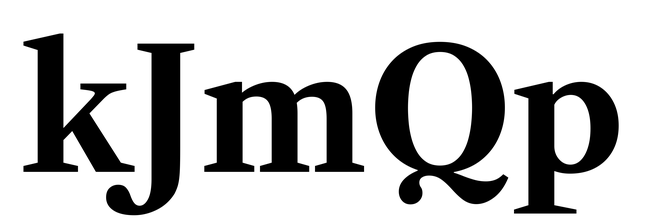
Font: LibreCaslonText_Bold